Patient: sex F, age 31
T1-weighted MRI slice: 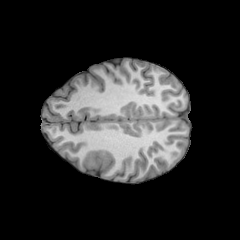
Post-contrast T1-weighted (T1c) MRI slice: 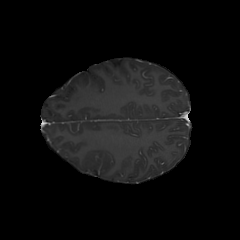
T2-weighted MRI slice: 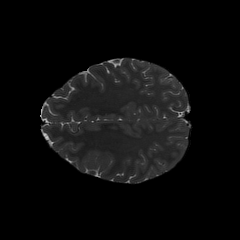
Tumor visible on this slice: no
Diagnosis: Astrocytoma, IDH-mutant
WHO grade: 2